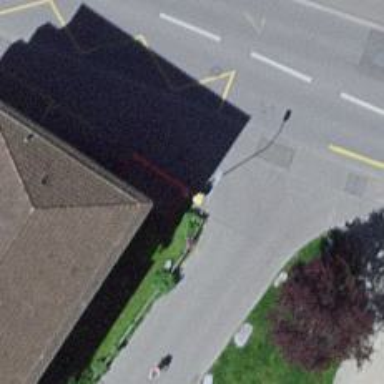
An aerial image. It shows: Post box.